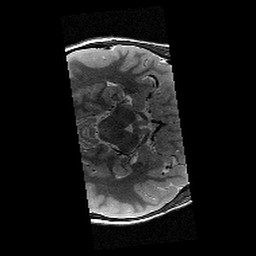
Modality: T2w
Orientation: axial
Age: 11
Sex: male
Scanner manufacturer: siemens
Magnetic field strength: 3 T
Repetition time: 9.23 s
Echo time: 0.067 s